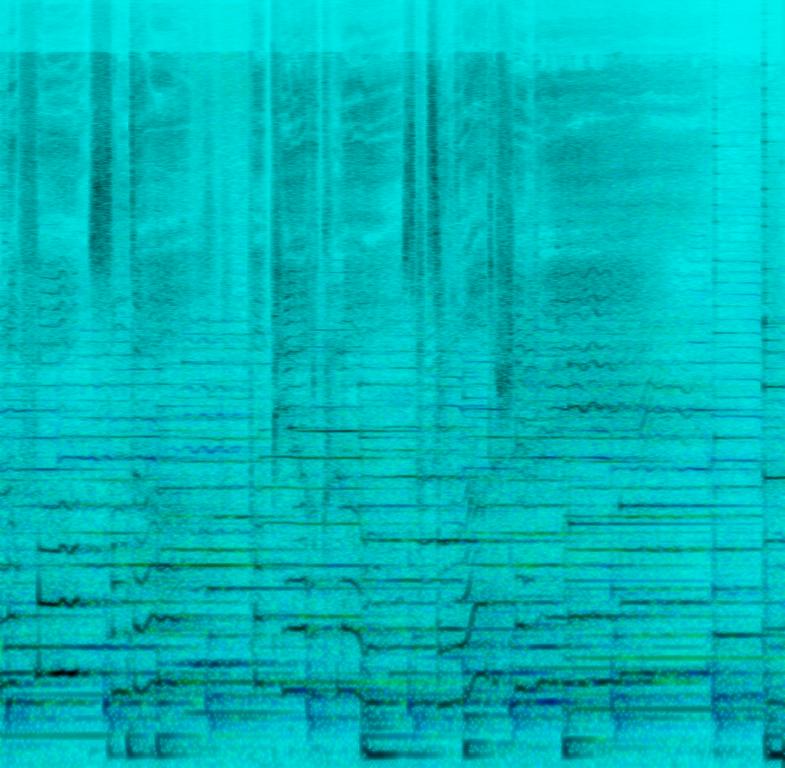
This is a soothing folk pop piece. We hear a violin and a harp as the leading melodic instruments, and the cello and piano as backing. The song is airy and the vocalist has a light and ethereal voice.